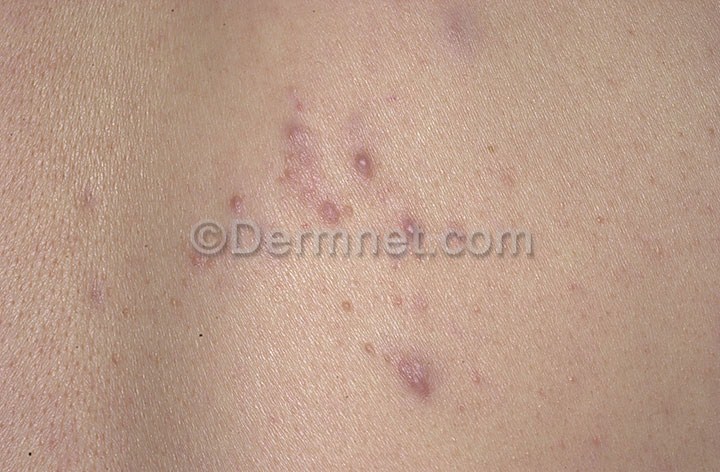
Disease: Systemic Disease